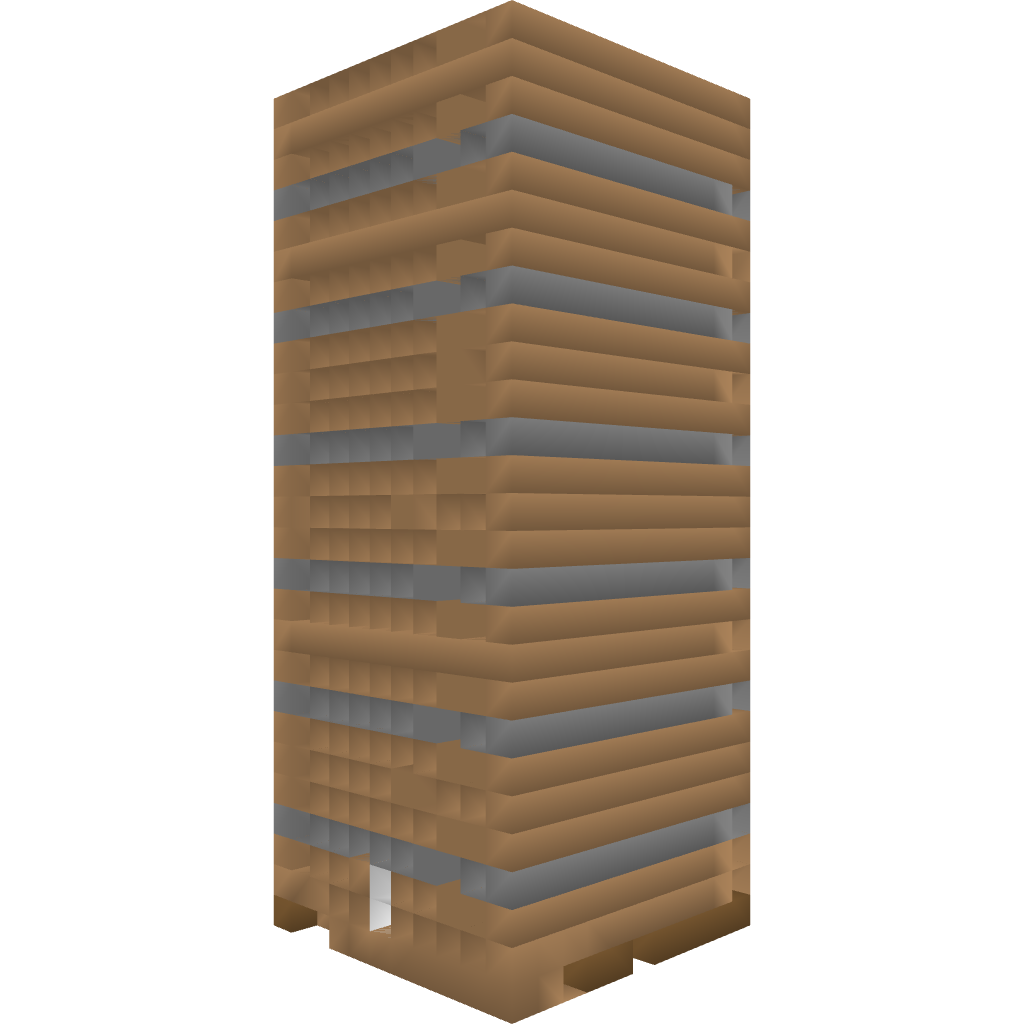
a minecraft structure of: Grunting Boar Inn Hotel - By Cybersneeze bad low quality